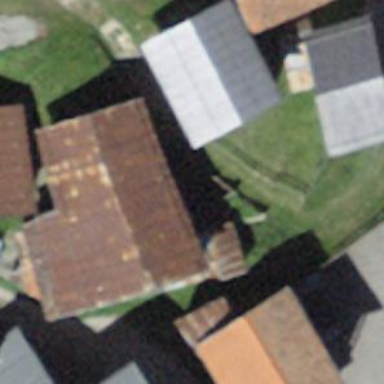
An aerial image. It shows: Barn.